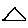
Label: triangle